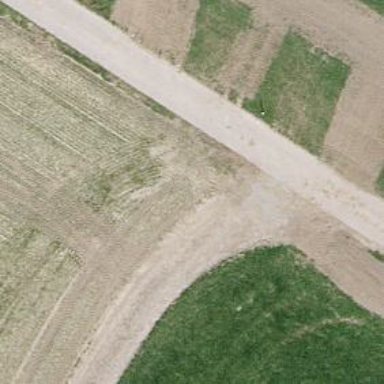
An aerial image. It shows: Track with ground surface of grade3.